八年级 · 度量几何学
如图, $D C$ 是 $A B$ 的垂直平分线, 交 $A B$ 于点 $C, \angle A=40^{\circ}$, 求 $\angle B$ 的度数.

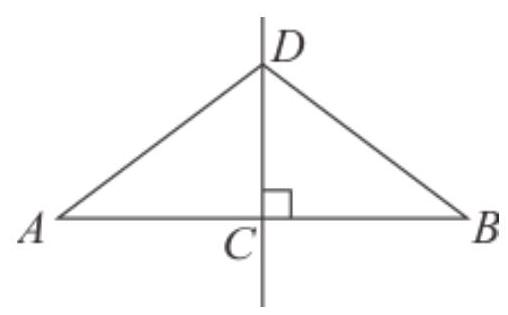
答案: 解: $\because D C$ 是 $A B$ 的垂直平分线,

$\therefore D A=D B$,

$\therefore \angle B=\angle A=40^{\circ}$,

故 $\angle B$ 的度数为 $40^{\circ}$.